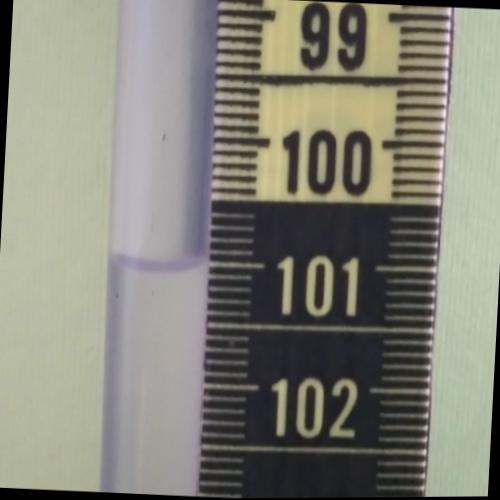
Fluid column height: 101.0 cm